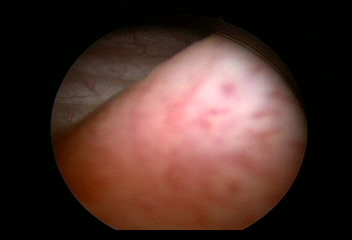
Modality: WLC
Class: Normal mucosa
Bladder cancer association: No